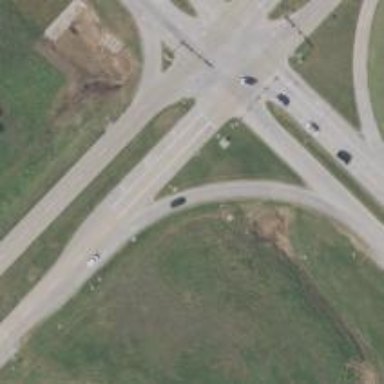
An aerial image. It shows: Secondary link road.